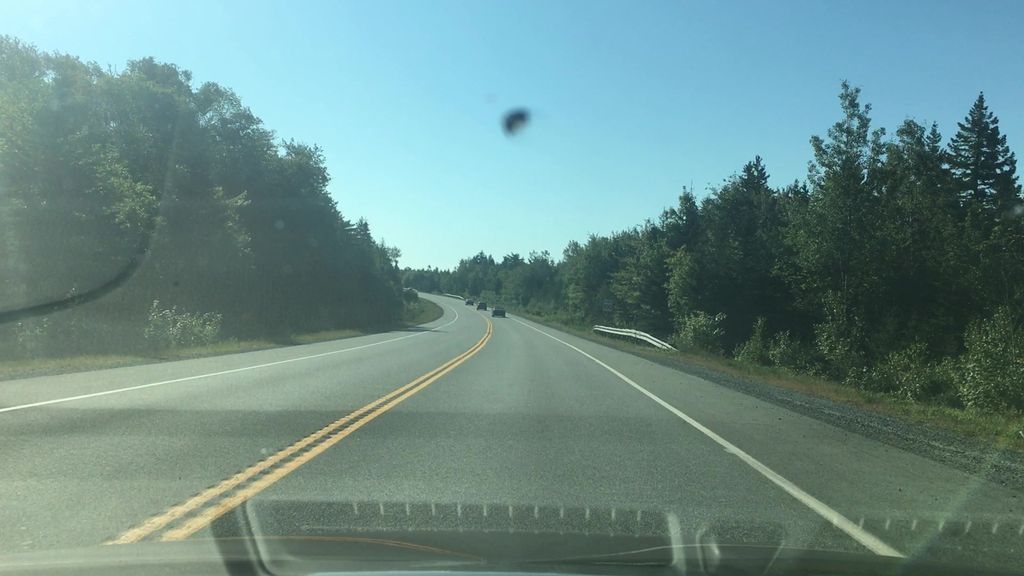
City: halifax